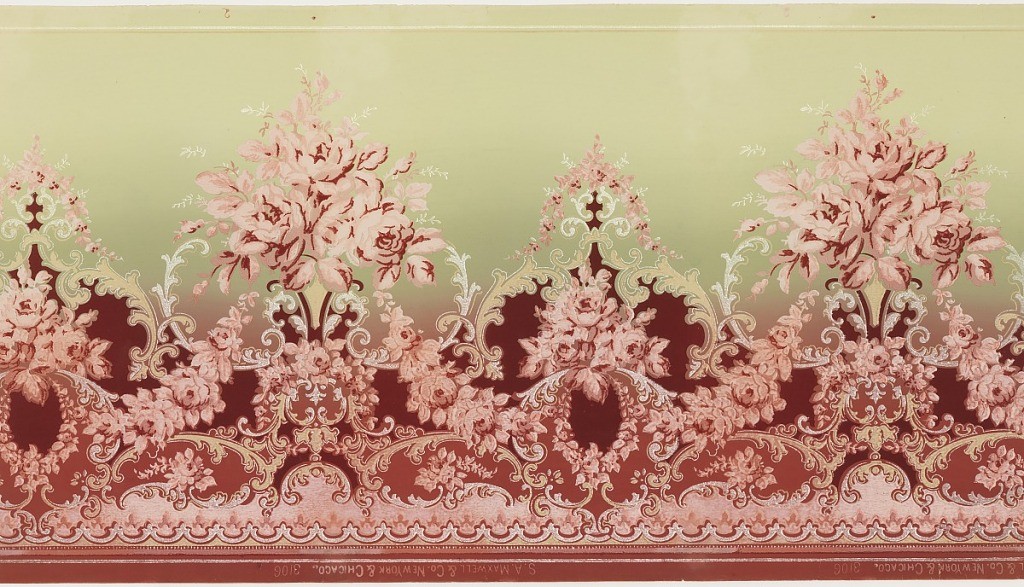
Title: Frieze
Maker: Maxwell & Co., S.A., Chicago, Illinois, USA
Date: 1905–1915
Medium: Machine-printed paper, liquid mica
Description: Pink or mauve floral bouquet of roses alternates with shorter bouquet enclosed in acanthus scrolls. Background shades from lighter green at top to deeper green, then turns to darkening shades of red. Pink flowers and floral swags in lower portion against red background increases pattern density.